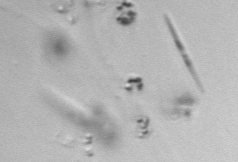
Label: Phaeocystis